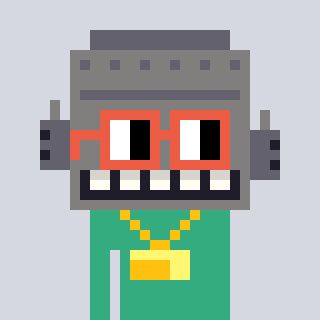
a pixel art character with square orange glasses, a robot-shaped head and a teal-colored body on a cool background